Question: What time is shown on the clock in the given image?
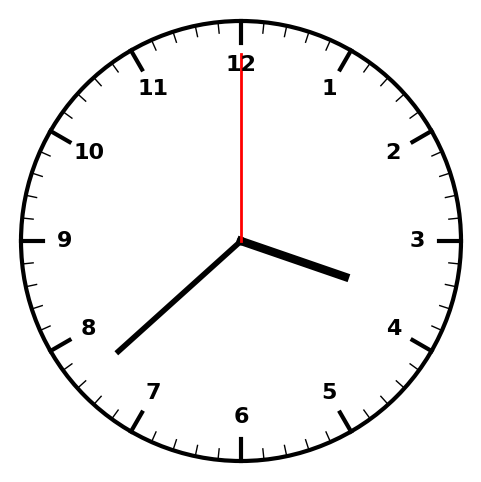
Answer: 03:38:00